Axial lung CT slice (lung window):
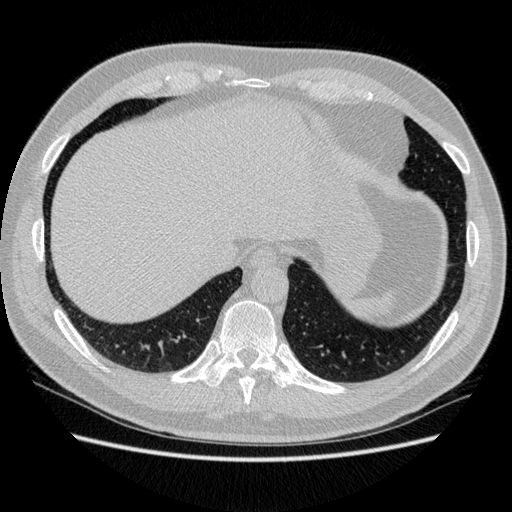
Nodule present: no